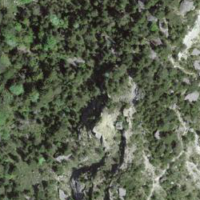
EUNIS habitat code: 32
Species observed at this site:
Saxifraga paniculata
Cypripedium calceolus